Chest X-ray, AP view. Patient: 58 years old, sex F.
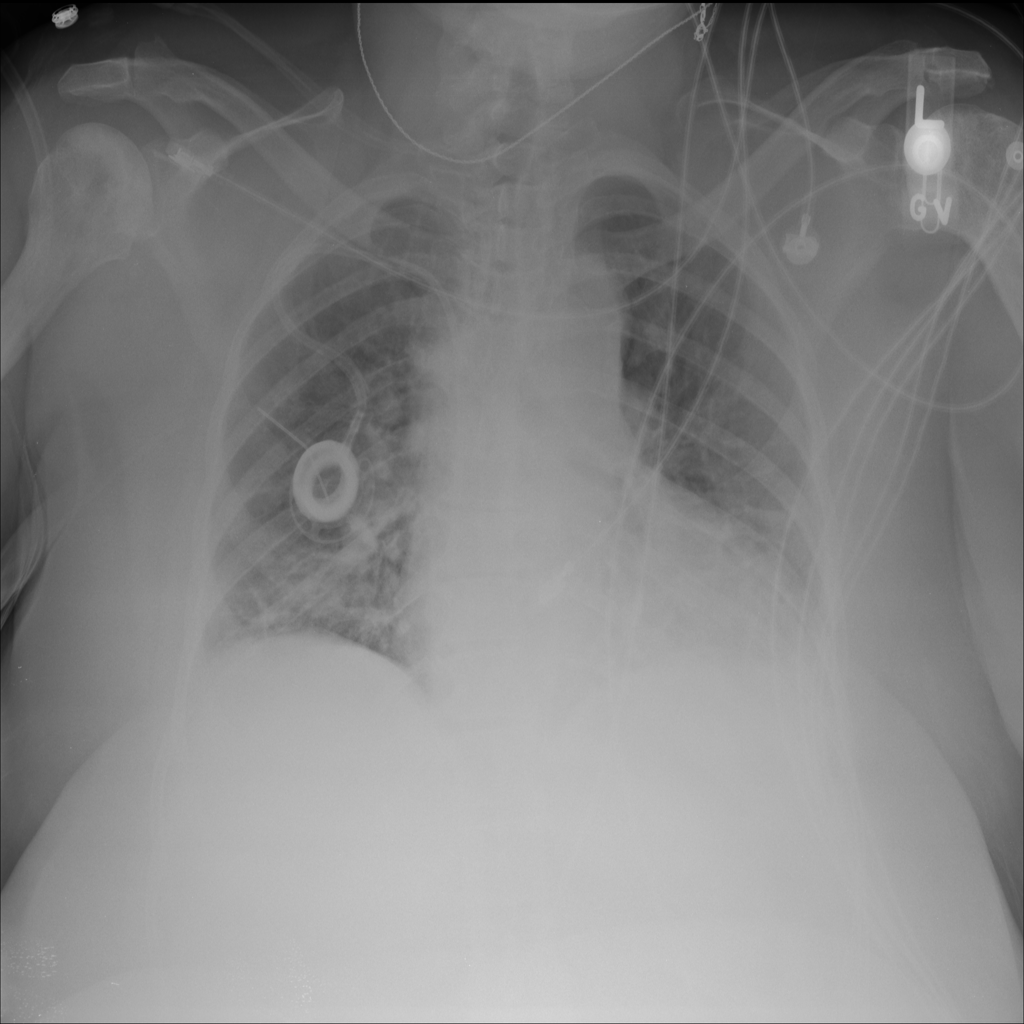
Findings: No Finding